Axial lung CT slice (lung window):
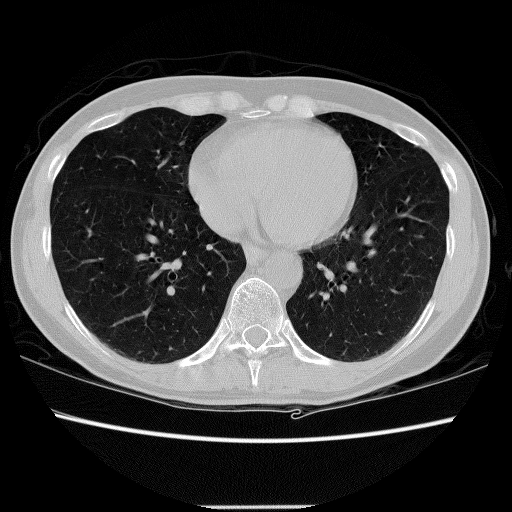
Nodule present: no